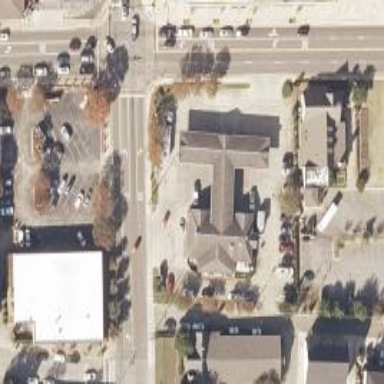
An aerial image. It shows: Convenience shop.